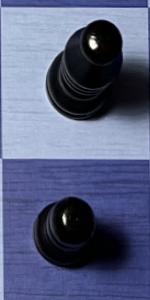
Label: Pawn_Black